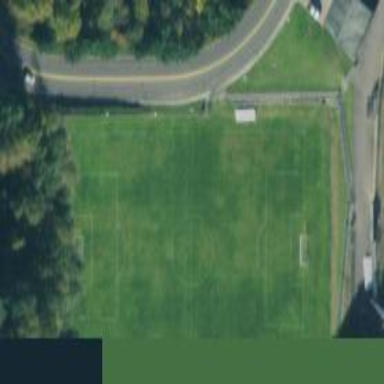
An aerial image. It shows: Soccer pitch for leisureland activities.